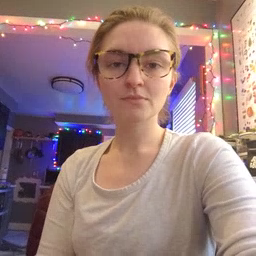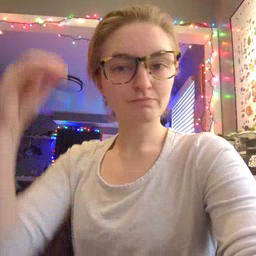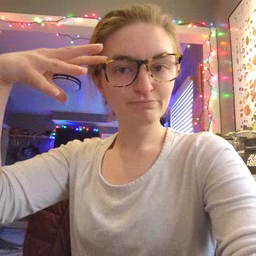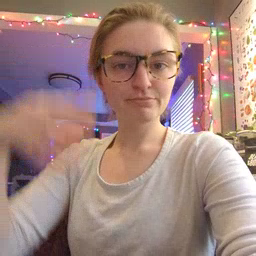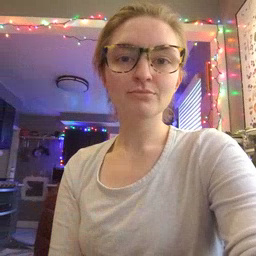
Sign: lamp